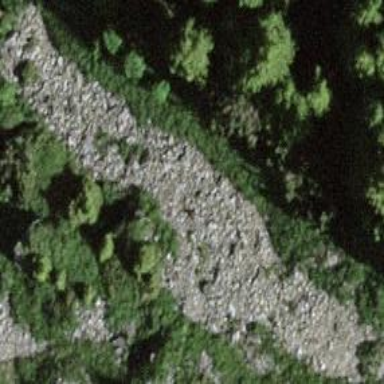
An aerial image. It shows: Scree landscape.